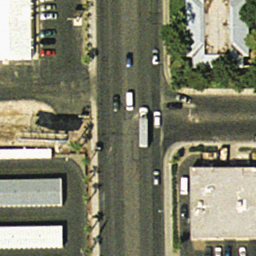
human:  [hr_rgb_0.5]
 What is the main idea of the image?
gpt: intersection